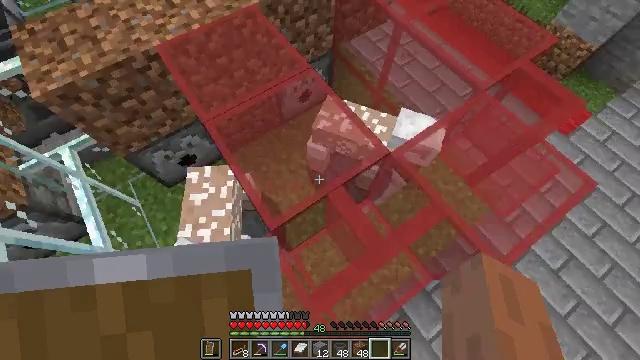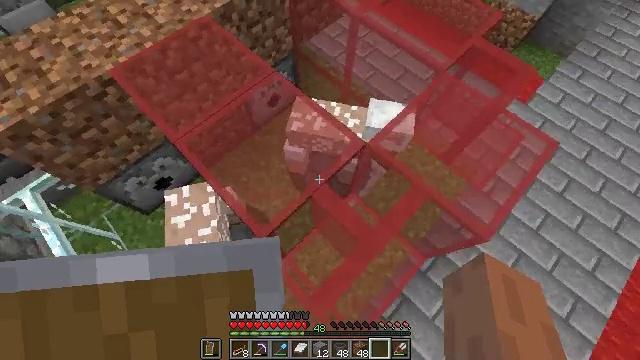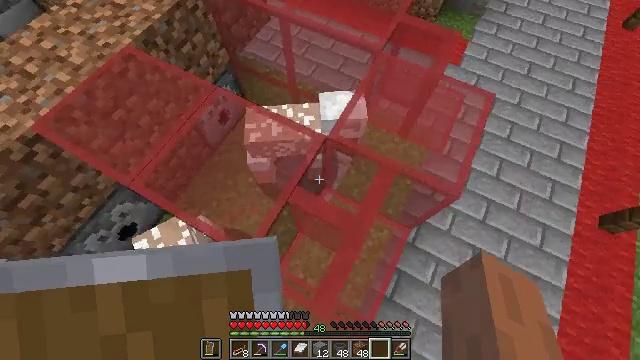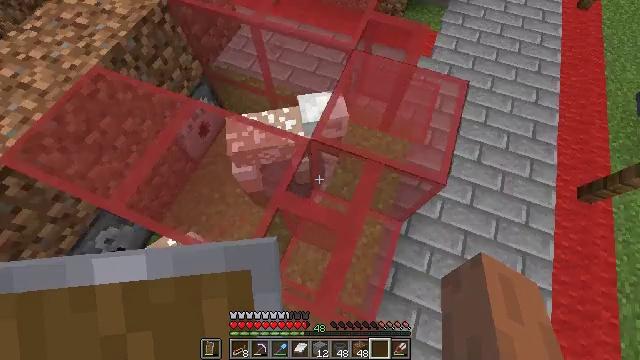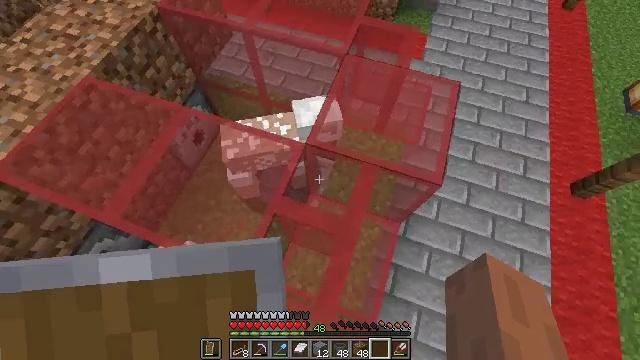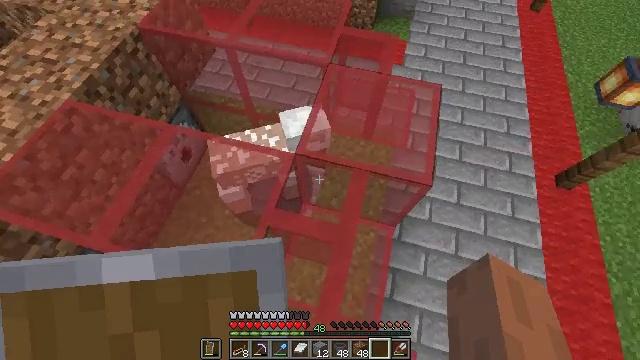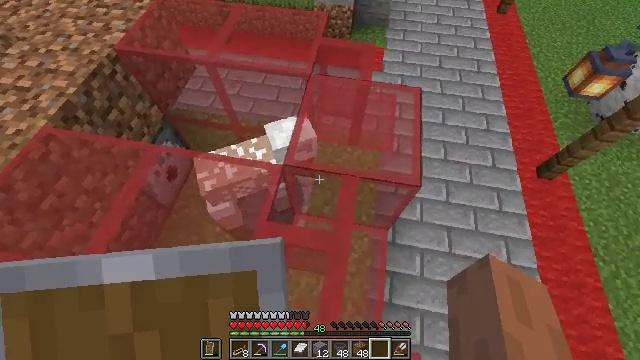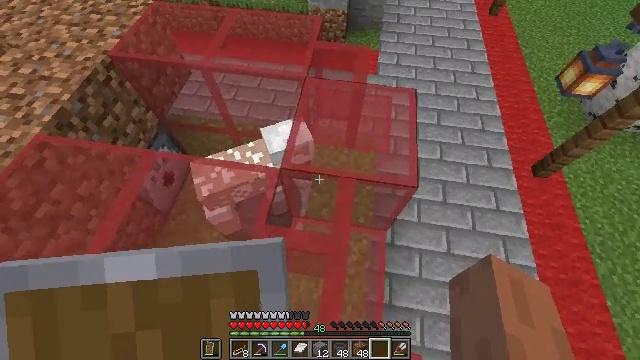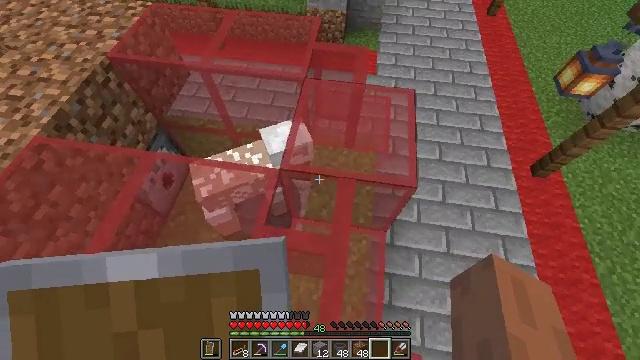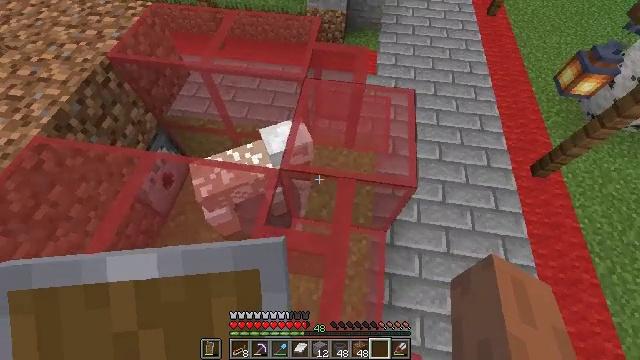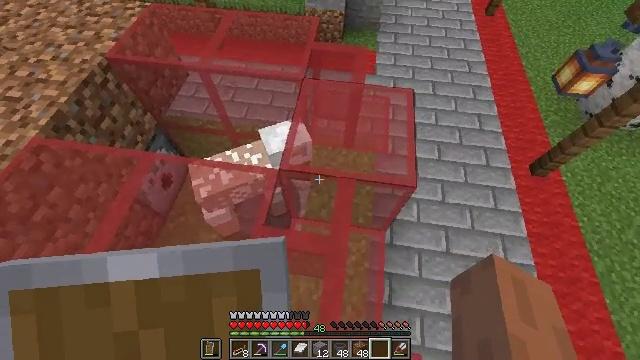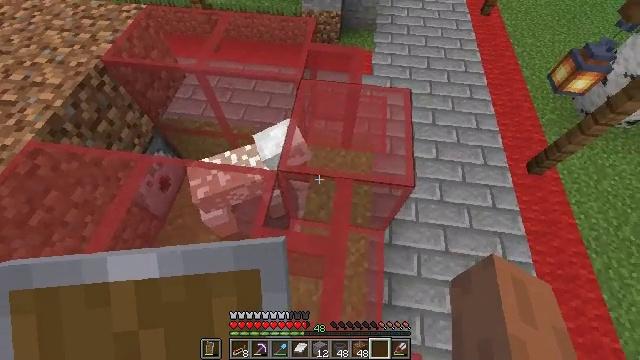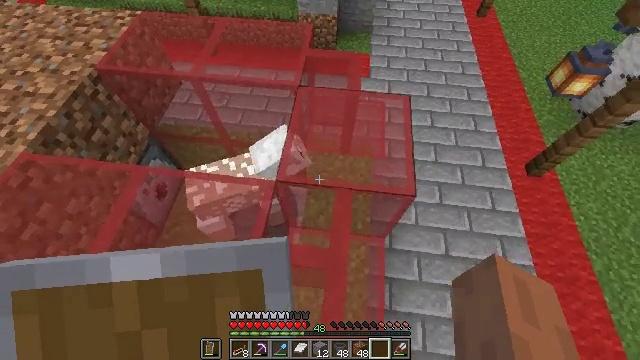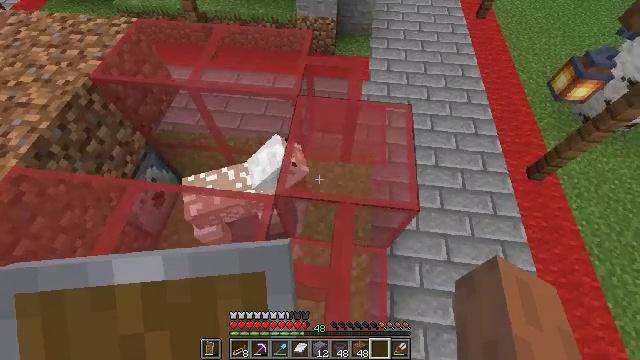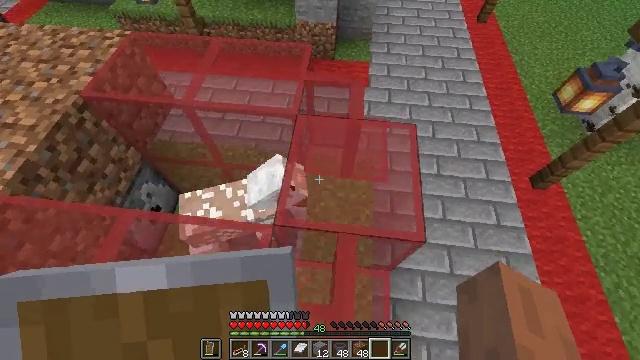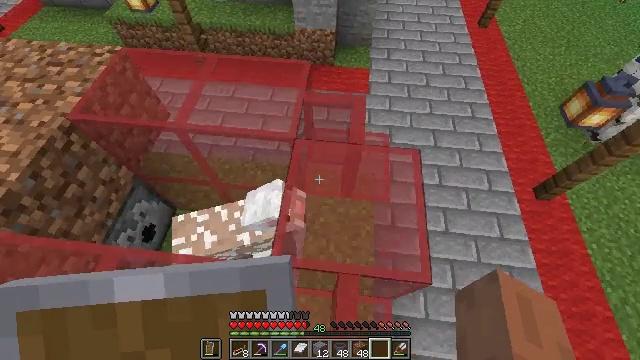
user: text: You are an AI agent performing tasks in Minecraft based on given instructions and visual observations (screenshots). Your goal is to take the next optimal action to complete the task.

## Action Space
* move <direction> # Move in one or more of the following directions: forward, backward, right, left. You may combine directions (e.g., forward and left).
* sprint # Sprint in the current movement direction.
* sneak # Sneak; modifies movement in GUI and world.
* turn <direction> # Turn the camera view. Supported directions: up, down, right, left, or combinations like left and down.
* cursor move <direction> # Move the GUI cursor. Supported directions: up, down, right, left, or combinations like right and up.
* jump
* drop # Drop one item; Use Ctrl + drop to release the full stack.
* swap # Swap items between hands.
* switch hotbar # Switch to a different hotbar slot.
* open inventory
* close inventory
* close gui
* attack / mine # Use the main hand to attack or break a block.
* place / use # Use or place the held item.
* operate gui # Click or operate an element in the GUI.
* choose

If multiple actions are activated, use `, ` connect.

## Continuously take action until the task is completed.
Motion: motion action
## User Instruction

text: Mine the green stained glass pane.
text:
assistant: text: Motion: turn right
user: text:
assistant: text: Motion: turn right
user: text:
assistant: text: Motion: turn right
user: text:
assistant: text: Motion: turn right
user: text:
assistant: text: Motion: turn right and up
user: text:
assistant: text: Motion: turn right and up
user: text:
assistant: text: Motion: turn right
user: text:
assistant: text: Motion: no_op
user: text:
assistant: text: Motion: no_op
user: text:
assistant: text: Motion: no_op
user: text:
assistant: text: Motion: no_op
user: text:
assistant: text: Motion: move forward
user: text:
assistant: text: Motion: move forward
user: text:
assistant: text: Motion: move forward
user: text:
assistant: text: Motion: move forward
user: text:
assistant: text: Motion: move forward
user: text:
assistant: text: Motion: move forward, turn right
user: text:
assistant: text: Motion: move forward
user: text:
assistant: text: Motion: turn down
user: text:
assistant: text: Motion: turn down
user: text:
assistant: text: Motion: turn down
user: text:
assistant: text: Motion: turn down
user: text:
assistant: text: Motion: turn left and down
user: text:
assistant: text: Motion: no_op
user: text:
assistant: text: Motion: no_op
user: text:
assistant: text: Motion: no_op
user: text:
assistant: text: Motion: no_op
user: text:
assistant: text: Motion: no_op
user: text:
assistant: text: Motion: no_op
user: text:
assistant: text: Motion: no_op